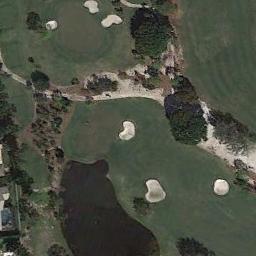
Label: golf_course